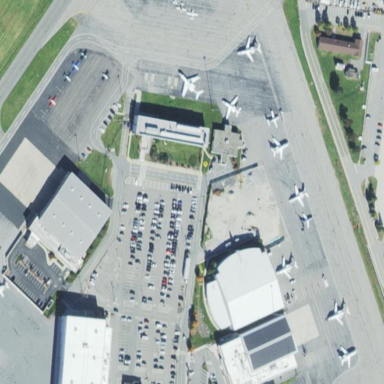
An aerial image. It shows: Apron at the airport.